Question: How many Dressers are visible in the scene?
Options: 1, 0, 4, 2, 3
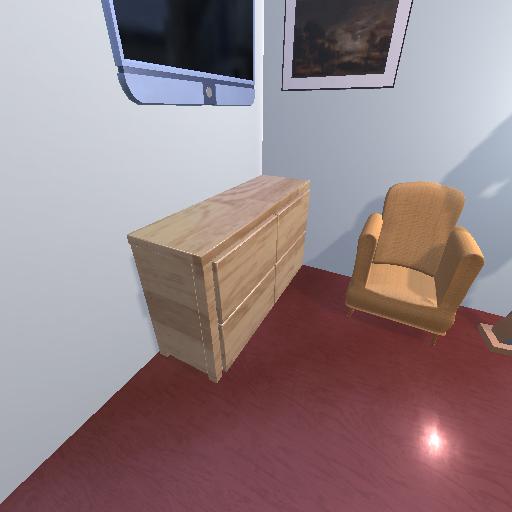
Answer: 1